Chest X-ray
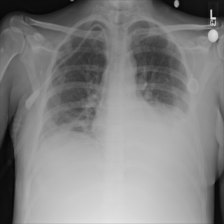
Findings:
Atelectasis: positive
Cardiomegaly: negative
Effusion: positive
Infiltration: negative
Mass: negative
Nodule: negative
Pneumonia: negative
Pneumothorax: negative
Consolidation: negative
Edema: negative
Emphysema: negative
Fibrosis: negative
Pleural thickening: negative
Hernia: negative